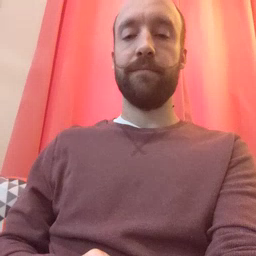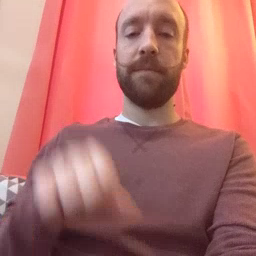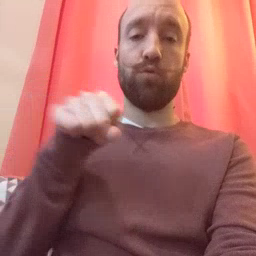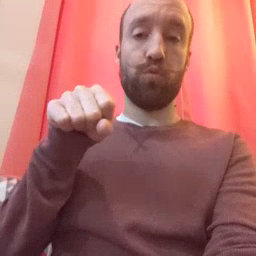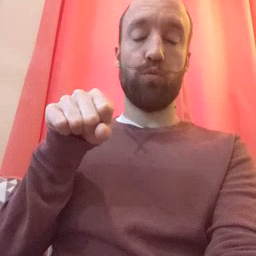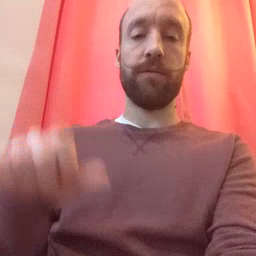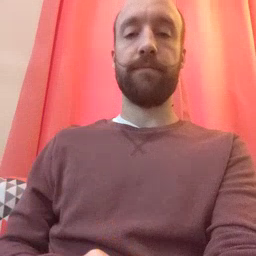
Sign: shoe